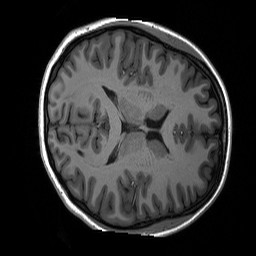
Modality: T1w
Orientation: axial
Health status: ill
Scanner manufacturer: siemens
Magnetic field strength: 3 T
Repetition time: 2.3 s
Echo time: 0.00226 s